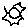
Label: sun